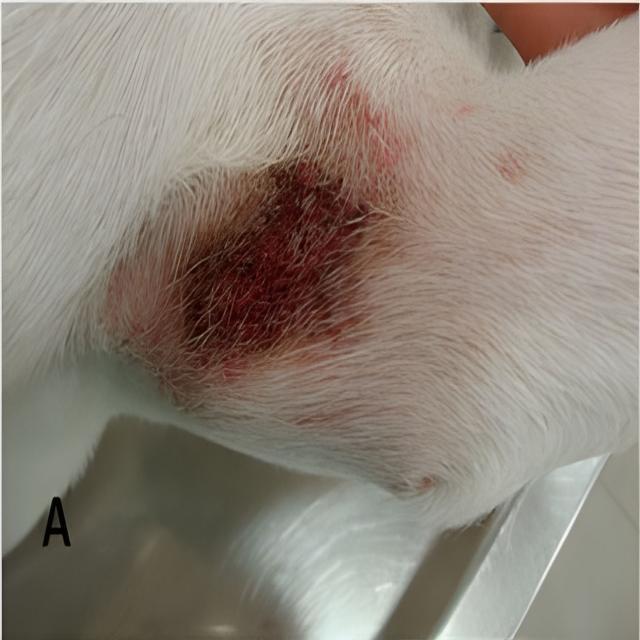
Canine dermatitis — inflammation of the skin presenting with erythema, pruritus, papules, and excoriation. May be allergic, contact, or atopic in origin.